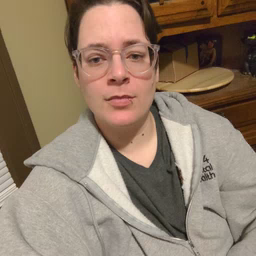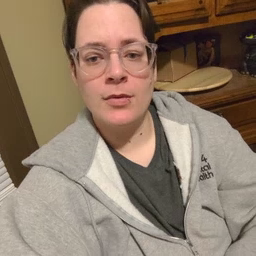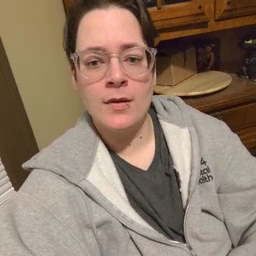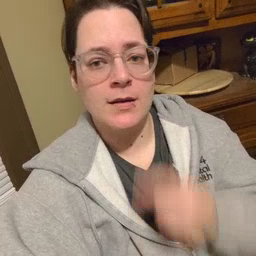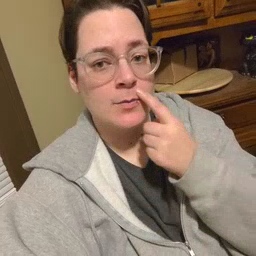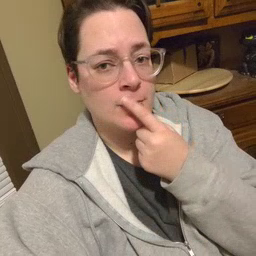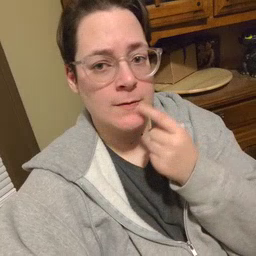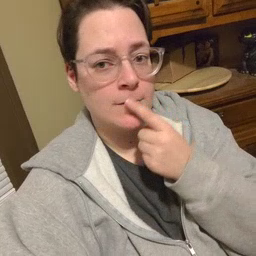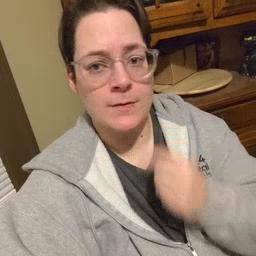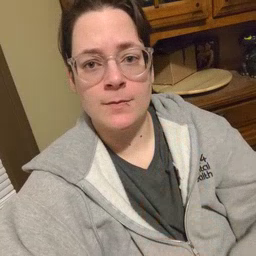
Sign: lips